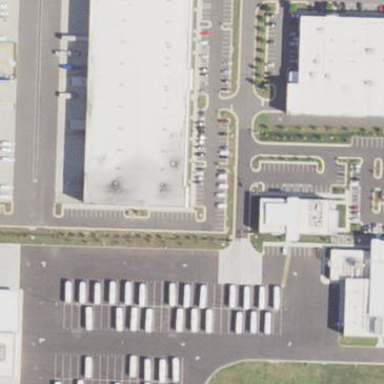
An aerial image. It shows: Depot area.